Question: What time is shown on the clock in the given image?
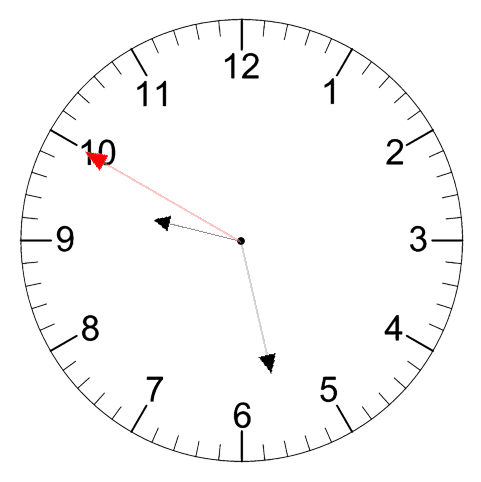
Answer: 09:27:50